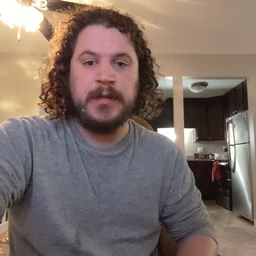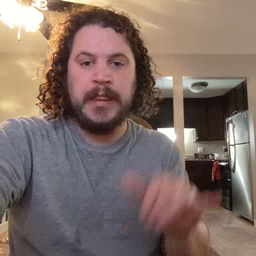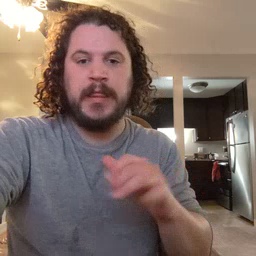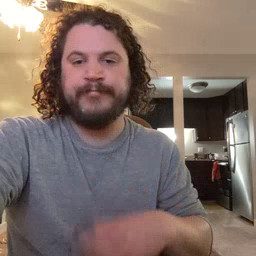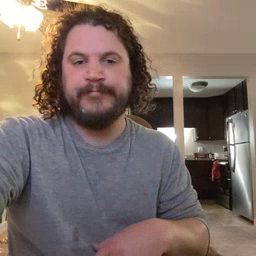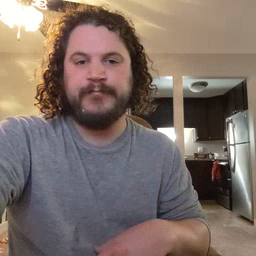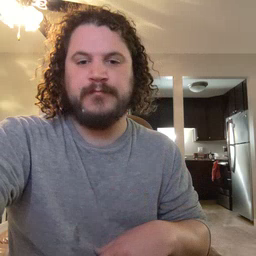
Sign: like